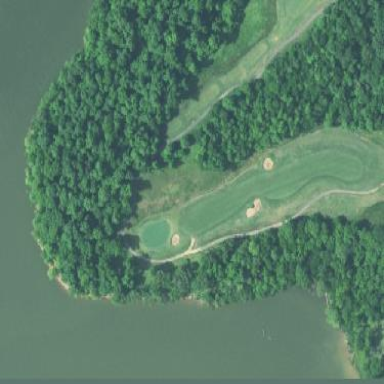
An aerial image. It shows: Grassy area designated as golf fairway.